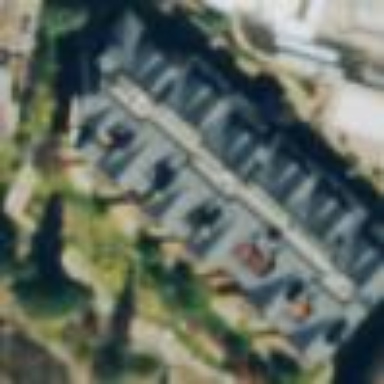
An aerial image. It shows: Residential building designed for apartment living.